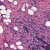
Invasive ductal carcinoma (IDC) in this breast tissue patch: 0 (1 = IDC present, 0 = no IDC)